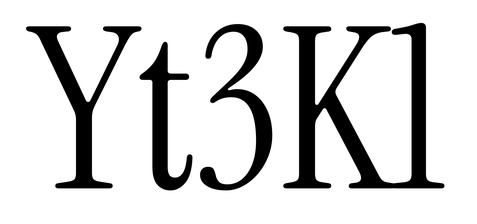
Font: InstrumentSerif-Regular